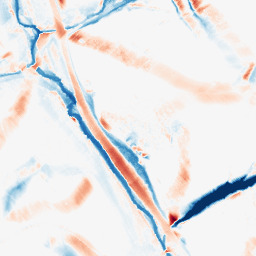
Category: morphological
Decomposition family: morphological_diamond
Decomposition parameters: operation: average
radius: 15
Upsampling method: regularized
Upsampling parameters: scale: 2
lambda_reg: 0.001
Upsampling scale: 2